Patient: sex F, age 63
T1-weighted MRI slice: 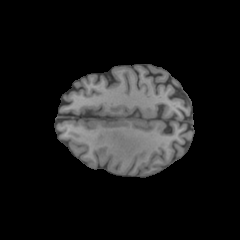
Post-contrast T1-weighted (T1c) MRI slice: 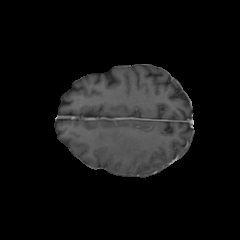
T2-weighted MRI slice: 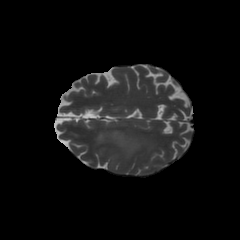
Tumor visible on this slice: yes
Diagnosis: Glioblastoma, IDH-wildtype
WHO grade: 4